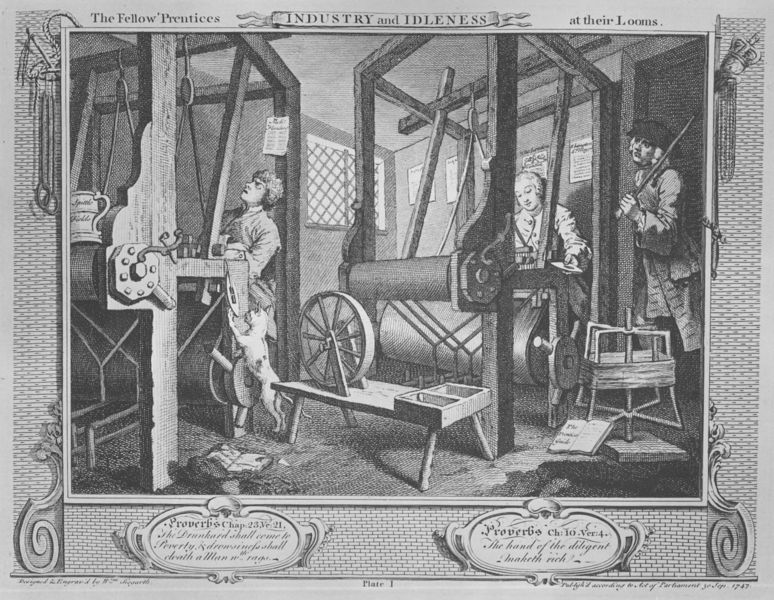
Titel: Industry and Idleness
Künstler: William Hogarth
Schlagwörter: mann, menschen, fenster, frau, holz, hut, männer, raum, zeichnung, hund, rahmen, kelch, arbeit, räder, stock, schrift, stab, arbeiter, industrie, rad, wolle, balken, griff, katze, maschine, zettel, druck, stich, schwarzweiß, text, soldat, buchdruck, handwerker, rollen, mittelalter, manufaktur, textil, garn, spinnerei, weben, englisch, spinnrad, weber, weberei, webstuhl, anleitung, maschinen, geräte, webstühle, vorarbeiter, industry